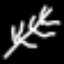
Label: leaf